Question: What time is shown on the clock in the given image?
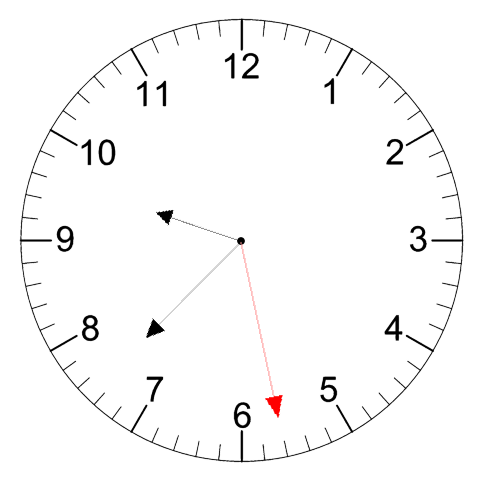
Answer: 09:37:28